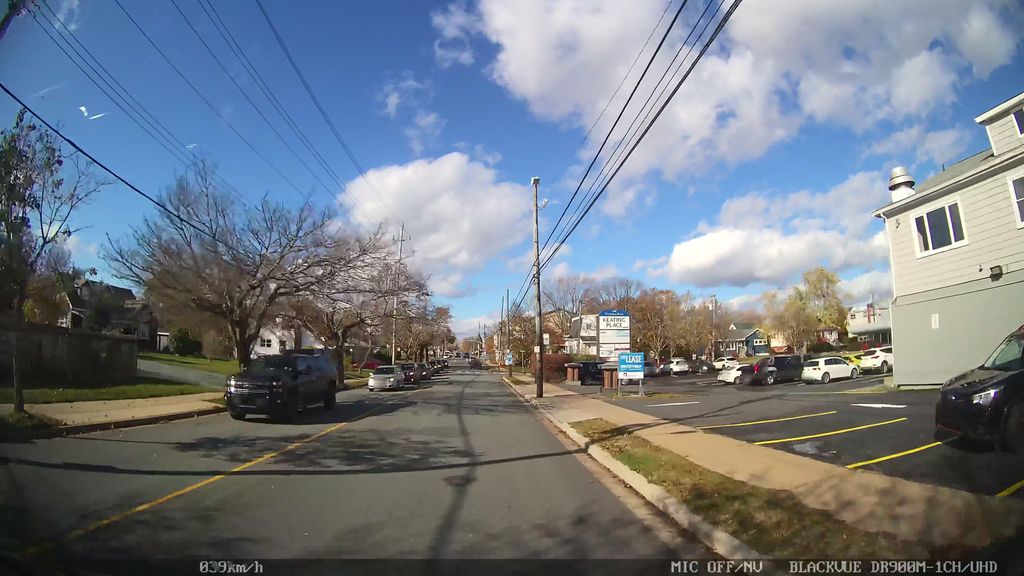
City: halifax